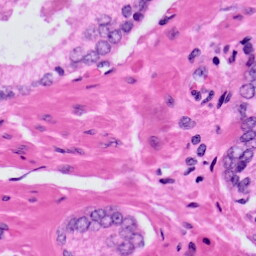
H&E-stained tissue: Prostate